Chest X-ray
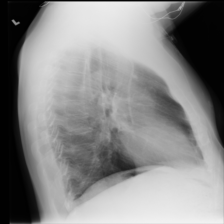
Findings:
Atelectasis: negative
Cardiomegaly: negative
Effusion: negative
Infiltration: negative
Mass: negative
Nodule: positive
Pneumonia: negative
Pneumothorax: negative
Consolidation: negative
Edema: negative
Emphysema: negative
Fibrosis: negative
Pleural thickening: negative
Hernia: negative